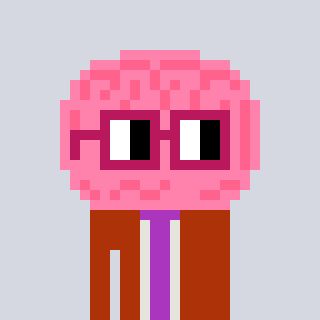
a pixel art character with square dark red glasses, a brain-shaped head and a hotbrown-colored body on a cool background